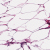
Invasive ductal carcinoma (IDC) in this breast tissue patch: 0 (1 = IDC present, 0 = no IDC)